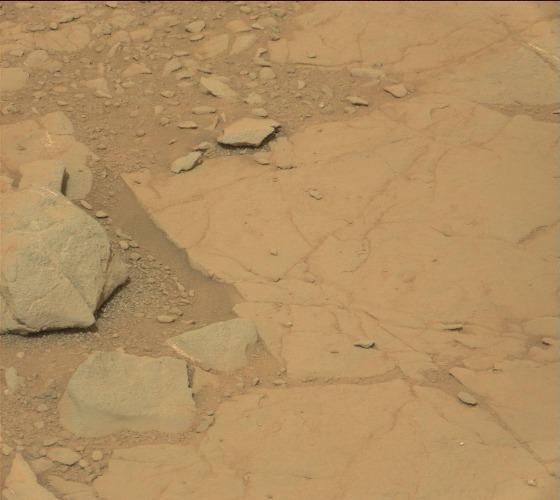
Terrain classes present: Bedrock, Gravel / Sand / Soil, Rock